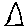
Label: triangle